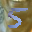
Label: 5